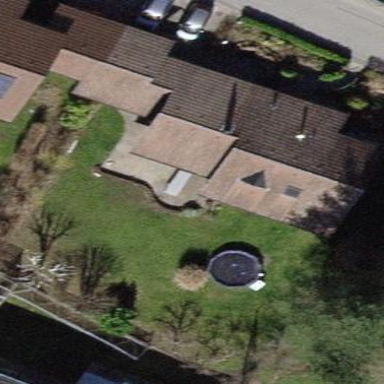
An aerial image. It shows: Gabled roof house.